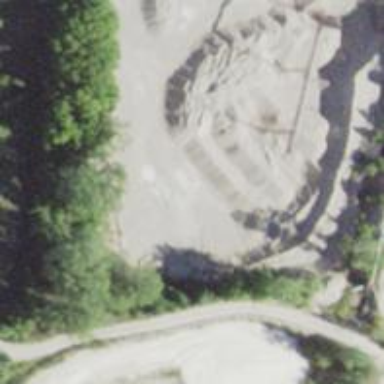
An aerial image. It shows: Quarry area.